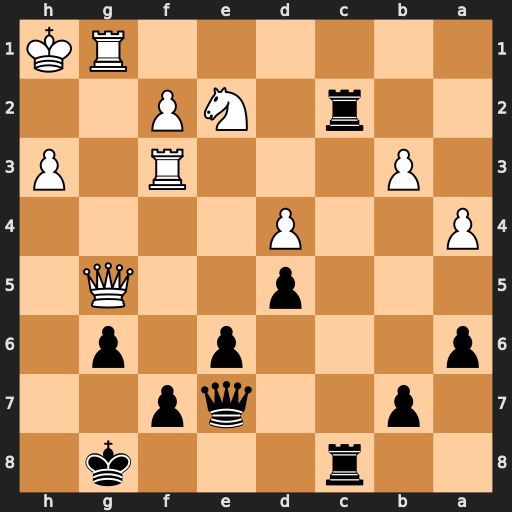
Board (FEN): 2r3k1/1p2qp2/p3p1p1/3p2Q1/P2P4/1P3R1P/2r1NP2/6RK
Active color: b
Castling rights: -
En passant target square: -
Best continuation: Qxg5 Rxg5 Rxe2